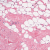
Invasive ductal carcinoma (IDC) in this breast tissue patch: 0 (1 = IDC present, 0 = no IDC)